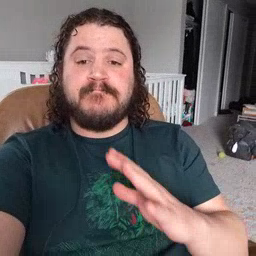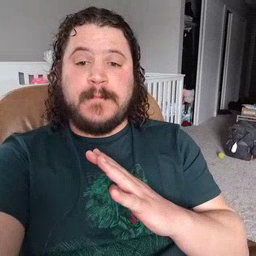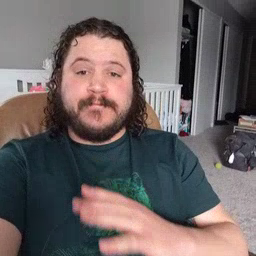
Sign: fine